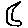
Label: moon